Interaction volume radius: 10 \u00c5
Interaction volume height: 20 \u00c5
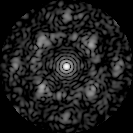
Disorder parameter: 0.6144